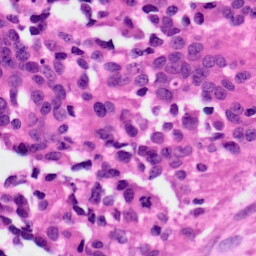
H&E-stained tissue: Ovarian